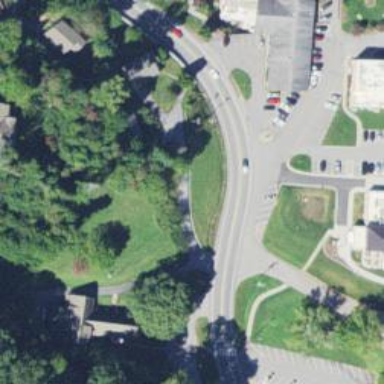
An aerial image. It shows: Residential road with asphalt surface and sidewalk on the left side.